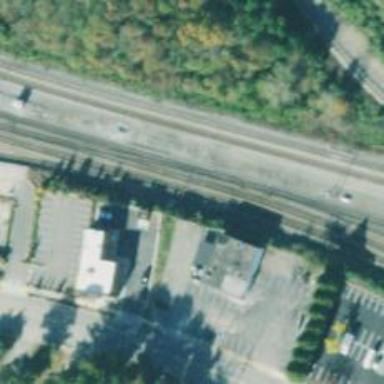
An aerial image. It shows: Railway spur junction.